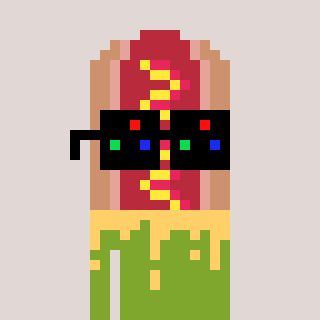
a pixel art character with square black sunglasses, a hotdog-shaped head and a slimegreen-colored body on a warm background